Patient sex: M
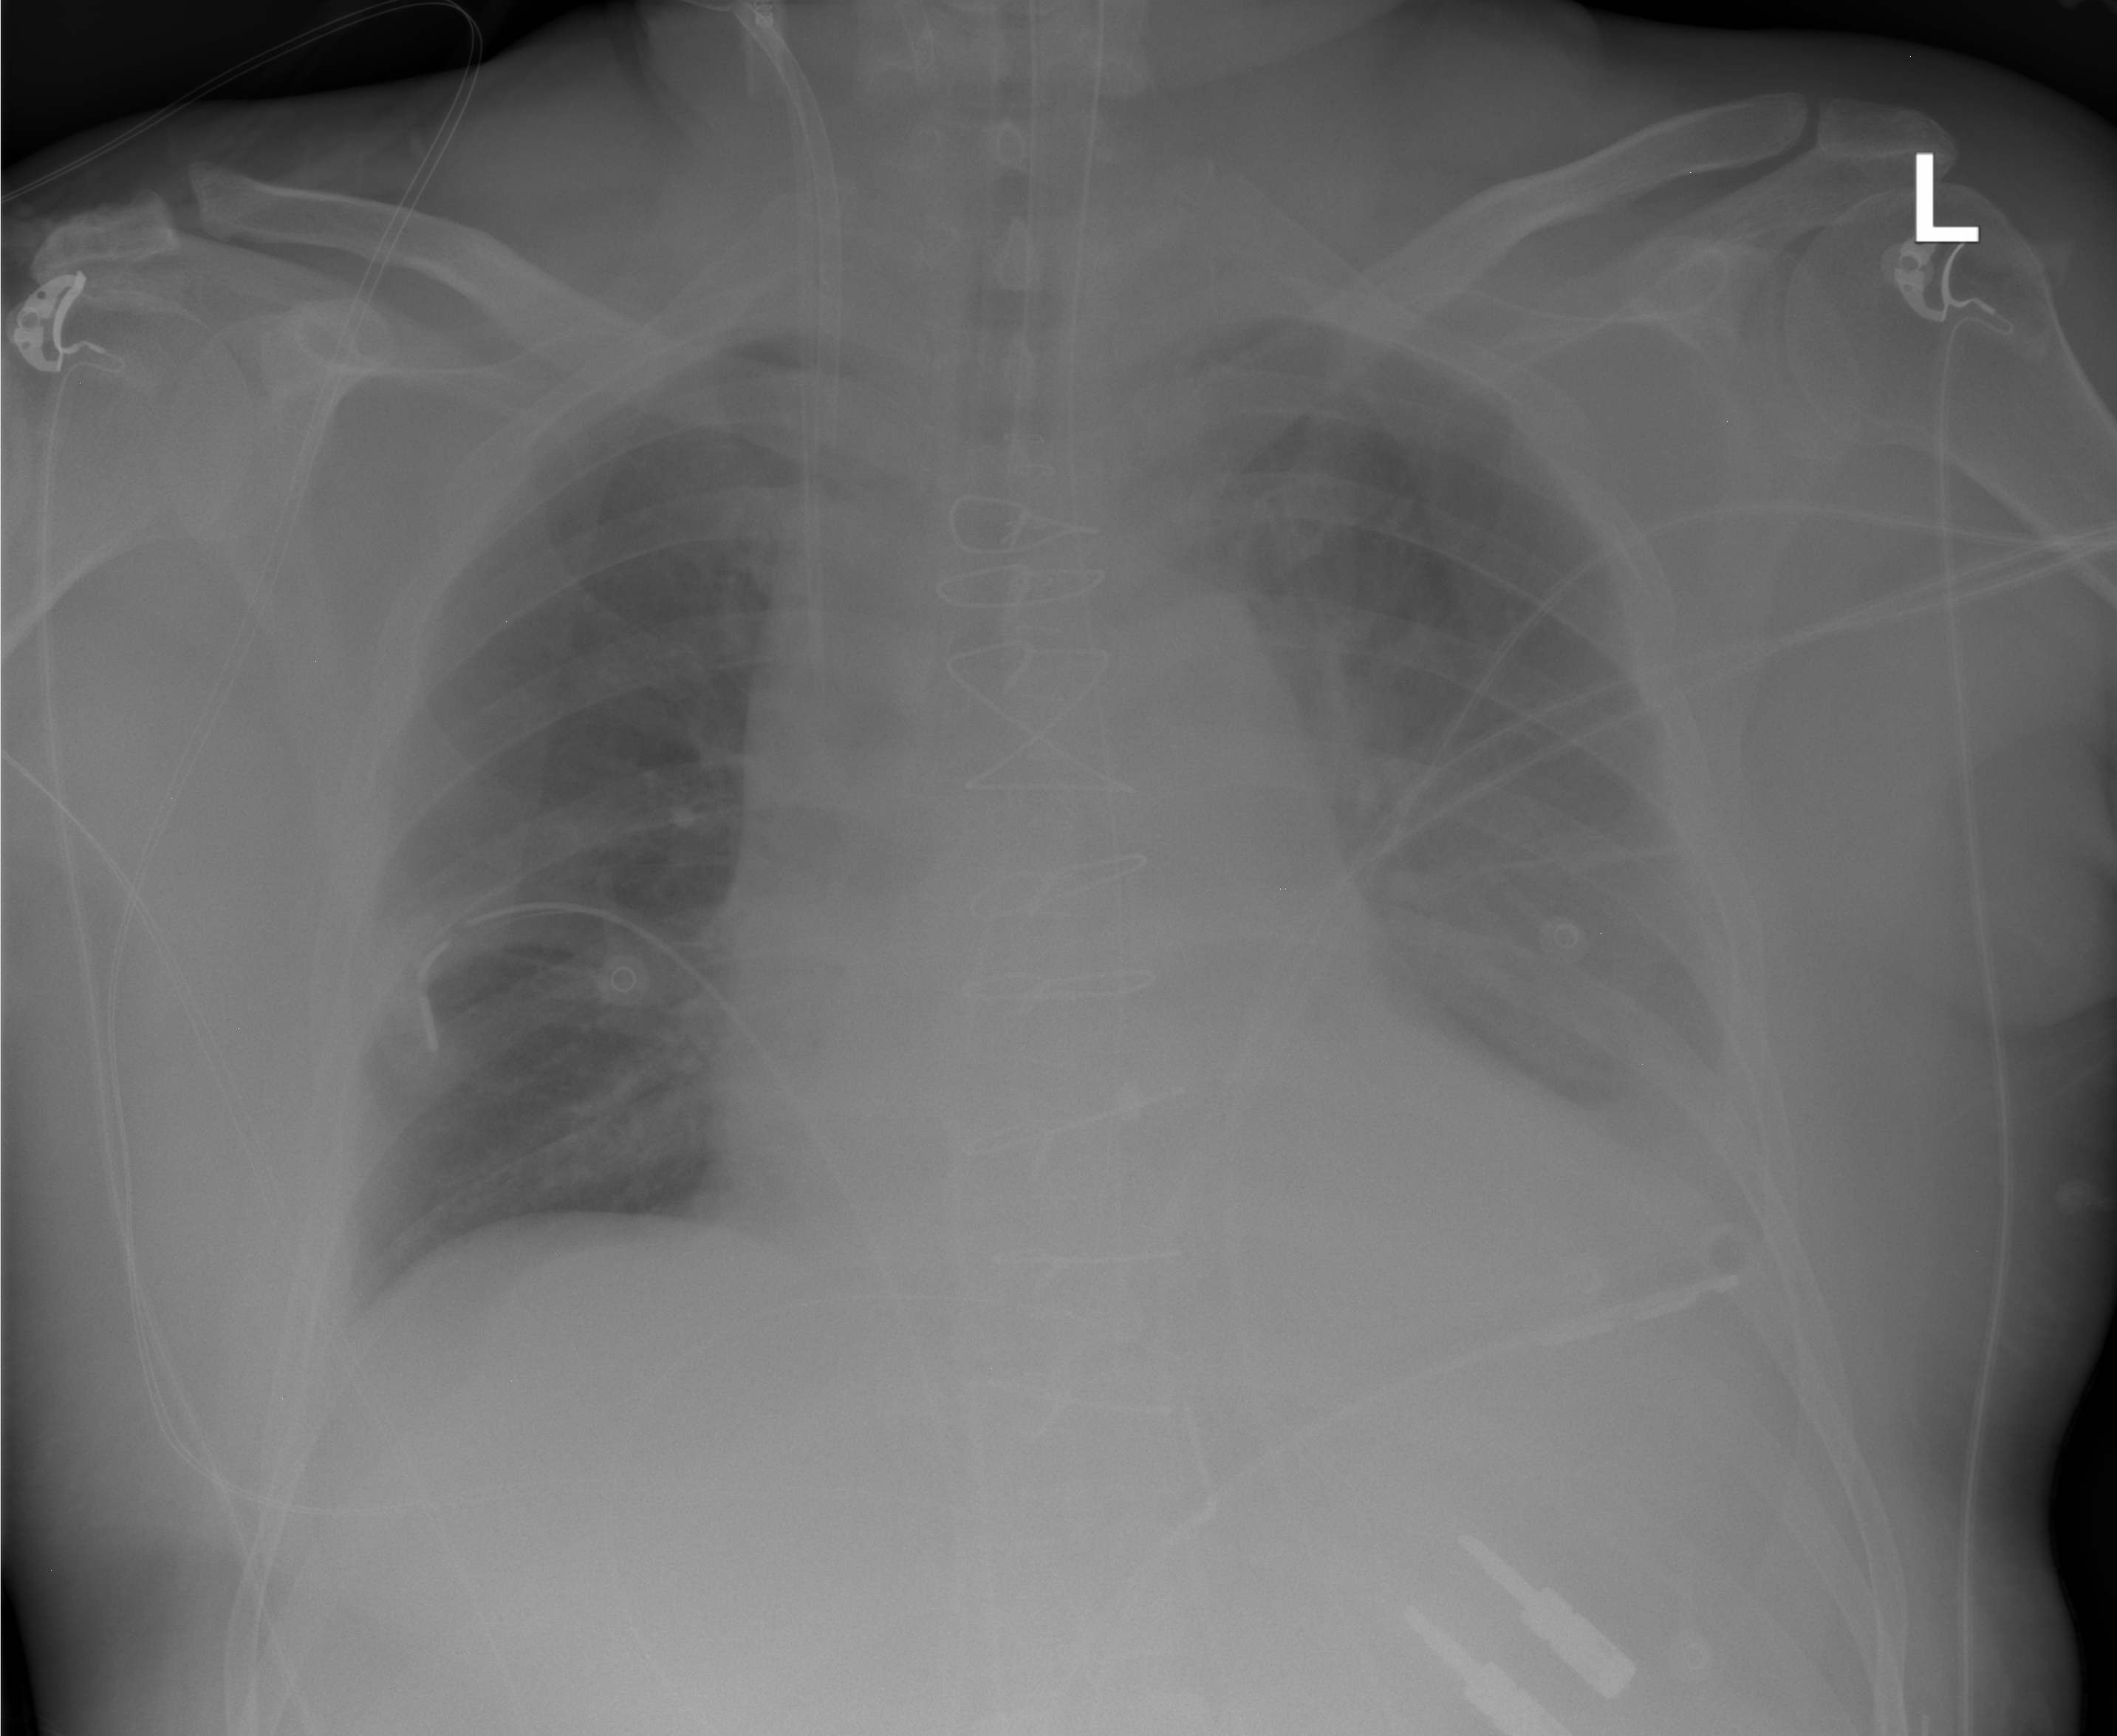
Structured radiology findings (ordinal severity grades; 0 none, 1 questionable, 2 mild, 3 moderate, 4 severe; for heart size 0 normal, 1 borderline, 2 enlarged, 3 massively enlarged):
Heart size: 2
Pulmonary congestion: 0
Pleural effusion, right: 0
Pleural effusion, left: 2
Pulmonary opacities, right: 0
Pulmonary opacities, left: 0
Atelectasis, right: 0
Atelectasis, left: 2